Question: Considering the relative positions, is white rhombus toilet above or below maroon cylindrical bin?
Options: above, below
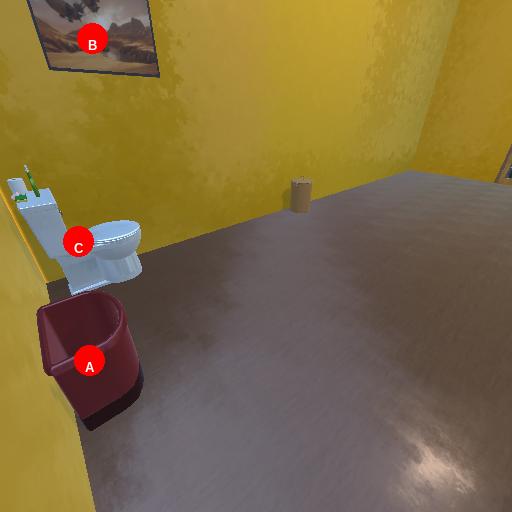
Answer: above